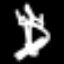
Label: bed